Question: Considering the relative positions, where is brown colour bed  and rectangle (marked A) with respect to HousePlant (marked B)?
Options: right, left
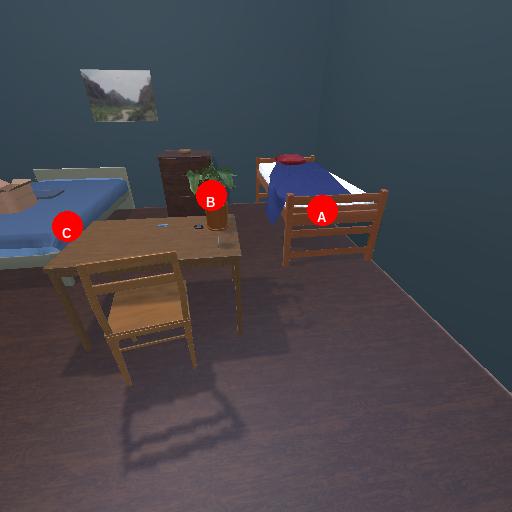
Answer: right